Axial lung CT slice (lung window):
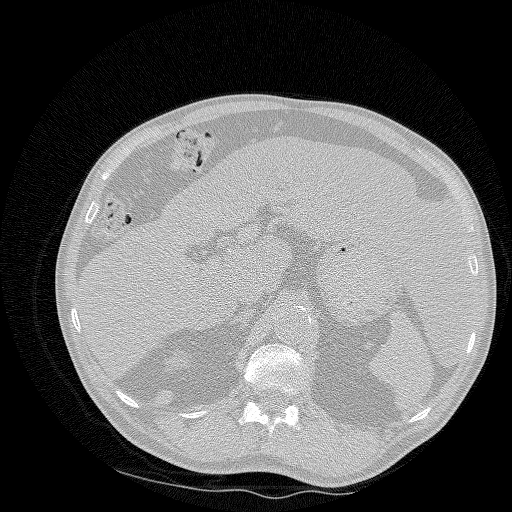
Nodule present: no